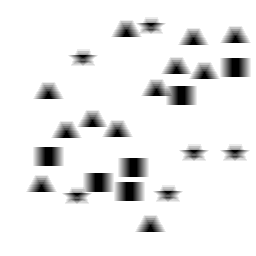
Squares: 6
Triangles: 12
Stars: 6
Total shapes: 24